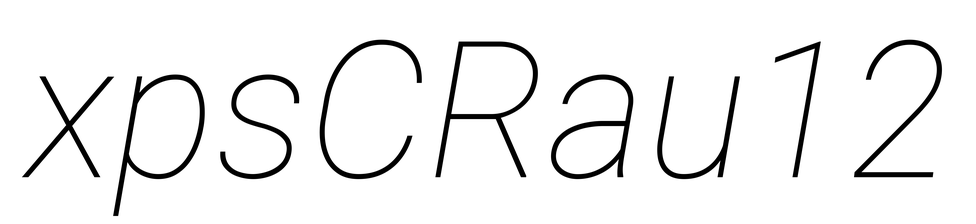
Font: Roboto-Italic_Thin_Italic